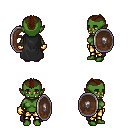
a pixel art fantasy rpg character, female body template, orc, green skin, black cape, gold greaves, brown short mohawk hairstyle, gold gloves, shield, four views (front, back, left, right), 2x2 character sprite sheet, small pixel art, hard edges, no anti-aliasing